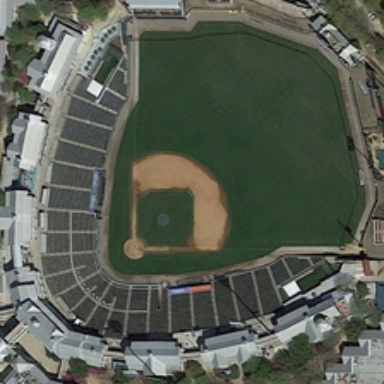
There are many grey roofed houses around the meadow .